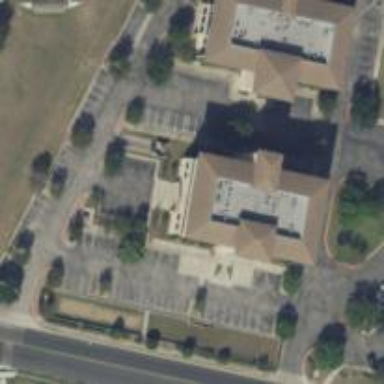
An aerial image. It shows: Healthcare clinic.